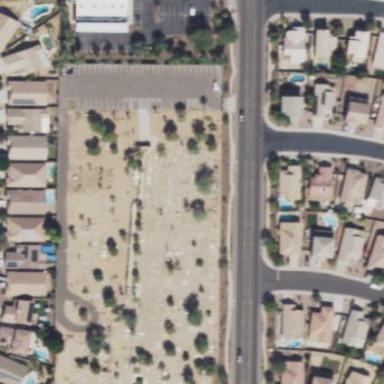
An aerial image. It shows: Cemetery.